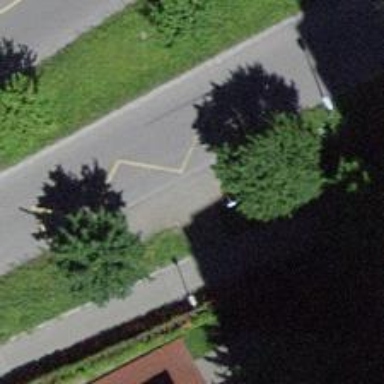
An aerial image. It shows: Bus stop with platform for public transport.